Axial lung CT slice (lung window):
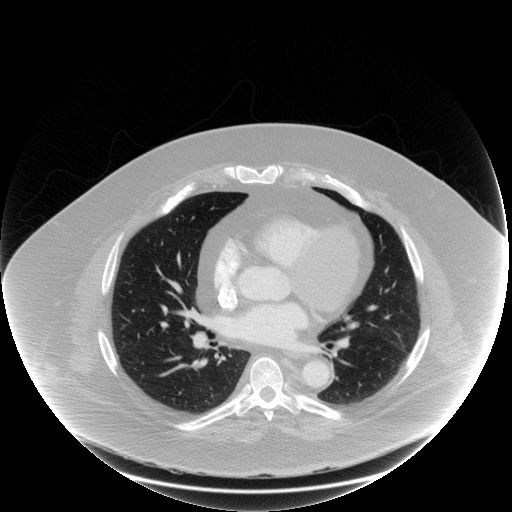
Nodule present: no